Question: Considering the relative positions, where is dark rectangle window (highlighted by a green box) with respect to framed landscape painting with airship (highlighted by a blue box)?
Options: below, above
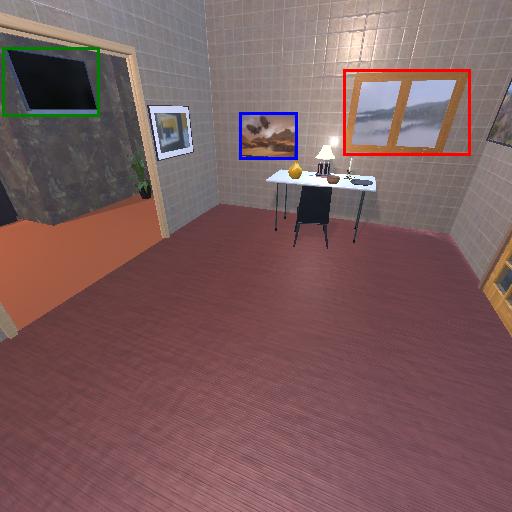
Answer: below